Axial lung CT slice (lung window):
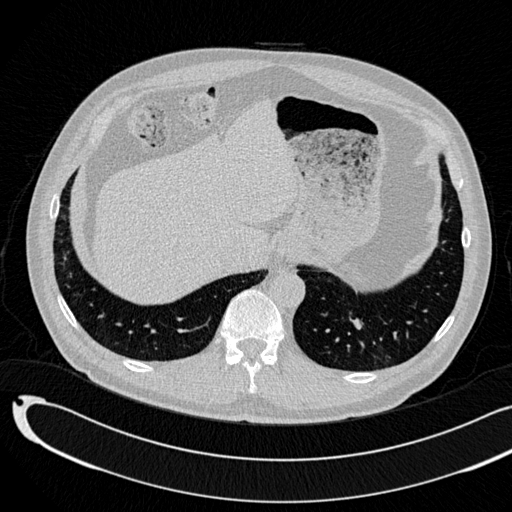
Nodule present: yes
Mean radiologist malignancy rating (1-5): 3.5